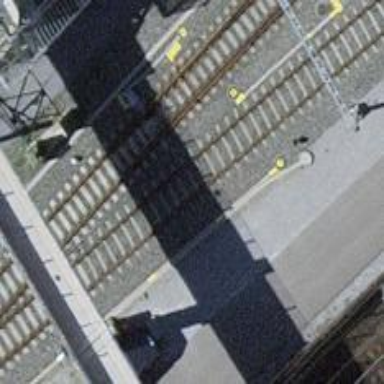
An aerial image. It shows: Railway switch.